Question: How can I change the text "Previous" to an image element?
'''
href:"#",title:"Previous",text:"Previous"}).appendTo(n);
'''
Basically it is a image slider and these are the navigation text elements "Previous" and "Next"

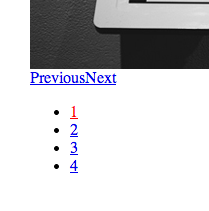
Answer: I'm guessing on what got lost in the copying. Here's what I think you need:
'''
$('<a>', { href: "#",
title: "Previous"
html: '<img alt="Previous", src="/images/previous.jpg">' }).appendTo(n);
'''